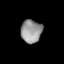
Tissue: lung
Cell type: Fibroblasts
Senescence score: 0.5535
Nuclear area (px): 478
Mean DAPI intensity: 148.333